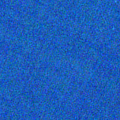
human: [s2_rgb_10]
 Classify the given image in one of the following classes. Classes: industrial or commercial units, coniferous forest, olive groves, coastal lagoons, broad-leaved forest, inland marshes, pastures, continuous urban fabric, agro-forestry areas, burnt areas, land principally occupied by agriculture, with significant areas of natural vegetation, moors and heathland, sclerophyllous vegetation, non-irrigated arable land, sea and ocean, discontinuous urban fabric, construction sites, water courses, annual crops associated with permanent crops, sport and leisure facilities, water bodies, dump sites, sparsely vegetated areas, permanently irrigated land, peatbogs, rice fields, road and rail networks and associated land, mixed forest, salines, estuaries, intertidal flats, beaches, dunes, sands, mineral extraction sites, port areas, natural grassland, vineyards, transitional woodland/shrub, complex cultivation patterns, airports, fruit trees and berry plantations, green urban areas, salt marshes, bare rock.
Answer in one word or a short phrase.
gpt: sea and ocean